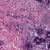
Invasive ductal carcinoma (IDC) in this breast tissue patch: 0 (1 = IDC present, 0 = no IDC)